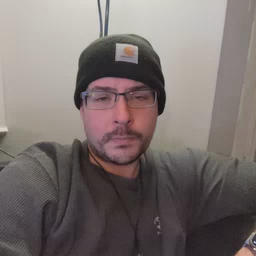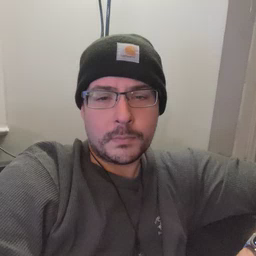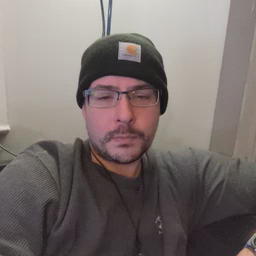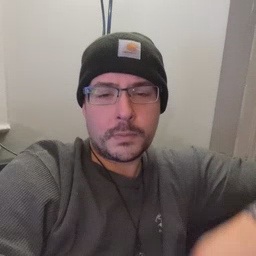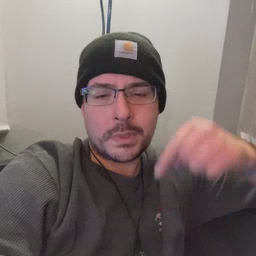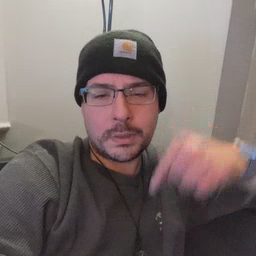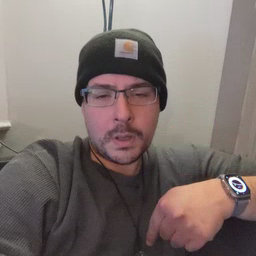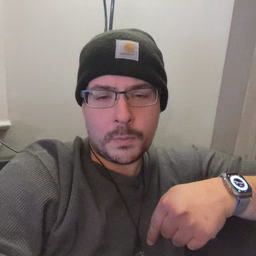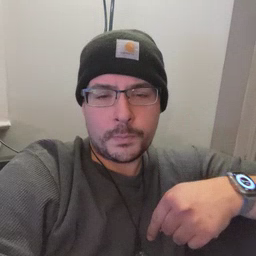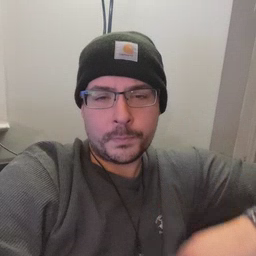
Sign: down